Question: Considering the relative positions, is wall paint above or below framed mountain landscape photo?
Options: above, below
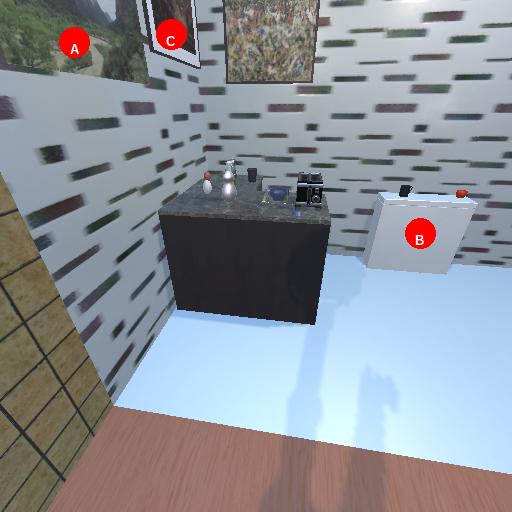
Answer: above